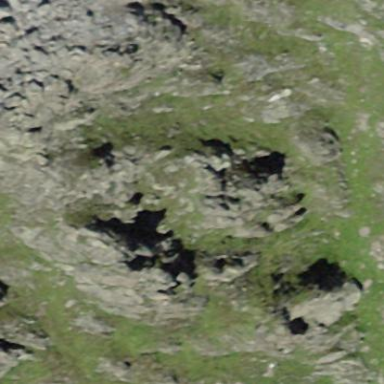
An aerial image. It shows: Landscape dominated by bare rock.